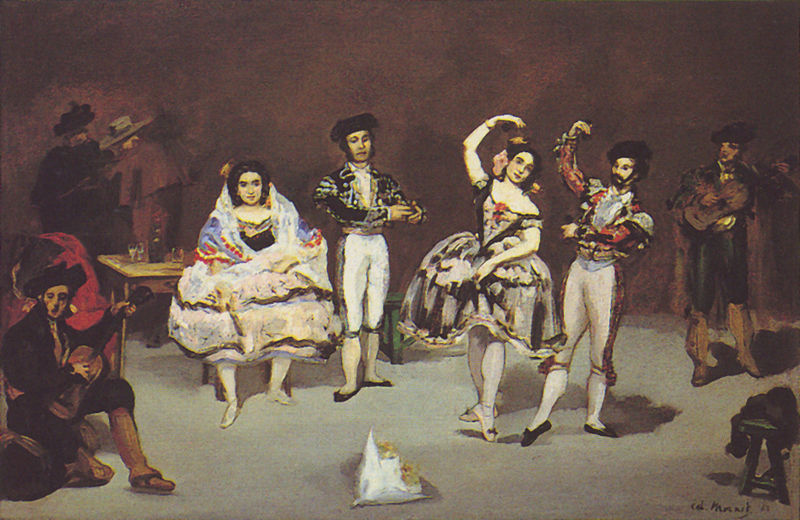
Titel: Das spanische Ballett
Künstler: Édouard Manet
Standort: Washington (District of Columbia)
Institution: The Phillips Collection
Schlagwörter: blau, gemälde, mann, schatten, umhang, vogel, weiß, aquarell, frauen, gelb, grün, menschen, ocker, sitzen, bewegung, blume, blumen, braun, degas, edgar degas, elegant, frankreich, frau, glas, grau, hell, hintergrund, hut, hüte, kleid, kleider, licht, männer, raum, schmuck, schwarz, stuhl, szene, tisch, zeichnung, zimmer, blüten, rot, schleier, tuch, gesellschaft, rock, tanz, anzug, bart, flasche, gläser, hose, jacke, arm, arme, barock, bild, instrument, signatur, kostüm, mantel, sitzend, paar, aufführung, bühne, gitarre, instrumente, musik, musiker, tanzen, theater, tänzerin, genre, beine, spanien, bein, papier, balett, ballet, ballett, schuhe, tutu, tütü, üben, farben, flächen, farbe, weis, ballettschuhe, bank, edgar, füsse, hocker, schemel, französisch, falte, spielen, inschrift, musizieren, goya, manet, strauss, strumpf, zehe, blumenstrauss, becher, strümpfe, laviert, guitarre, spanisch, fuss, mäntel, stiefel, bekleidung, kotletten, tracht, geige, geiger, flamenco, gut, kostüme, claude, laute, dreibein, tänzer, eleganz, musikant, paare, geschmückt, gesellschft, zitter, folklore, volkstanz, flüchtig, tüte, musikanten, kniehosen, bluemstrauss, blumenstraus, skizziert, torero, spanier, kurze hose, ornamen, strunk, torrero, carmen, gitarren, kastagnetten, kastanietten, paartanz, soanien, unterhatung, tanzschuhe, flamenko, menschen#, gitalle, blöumen, instrument#, musilk, exzentrik